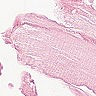
Metastatic tissue present: no